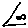
Label: triangle